Interaction volume radius: 5 \u00c5
Interaction volume height: 20 \u00c5
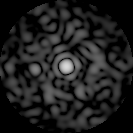
Disorder parameter: 0.7946